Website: macys
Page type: gifting
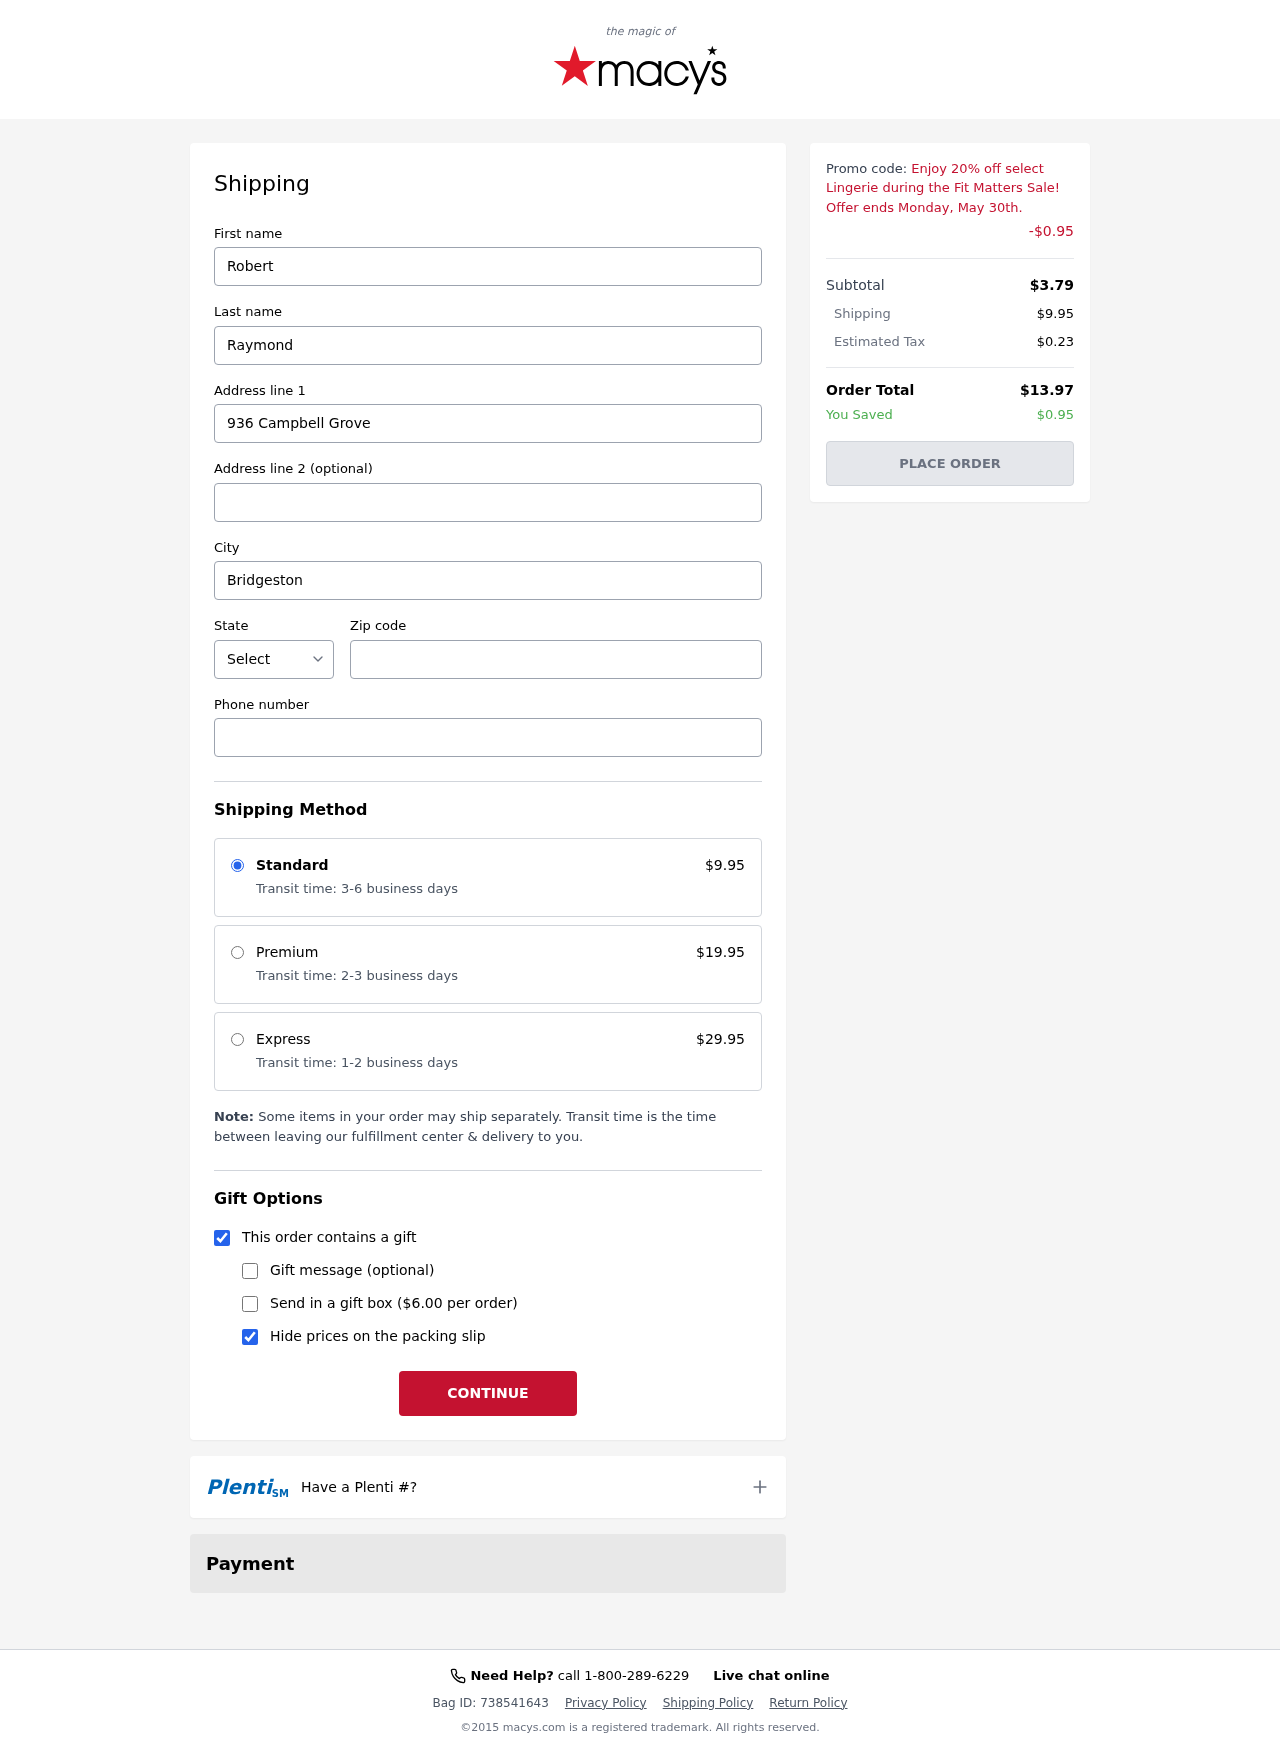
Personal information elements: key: PII_CITY
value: Bridgeston
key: PII_FIRSTNAME
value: Robert
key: PII_LASTNAME
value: Raymond
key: PII_PHONE
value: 6386912284
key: PII_POSTCODE
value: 93388
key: PII_STATE_ABBR
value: MI
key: PII_STREET
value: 936 Campbell Grove
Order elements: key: ORDER_SHIPPING_COST
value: $9.95
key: ORDER_DISCOUNT
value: -$0.95
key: ORDER_SUBTOTAL
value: $3.79
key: ORDER_TAX
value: $0.23
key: ORDER_TOTAL
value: $13.97
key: ORDER_SAVINGS
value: $0.95